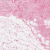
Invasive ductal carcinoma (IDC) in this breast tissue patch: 0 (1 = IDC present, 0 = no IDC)